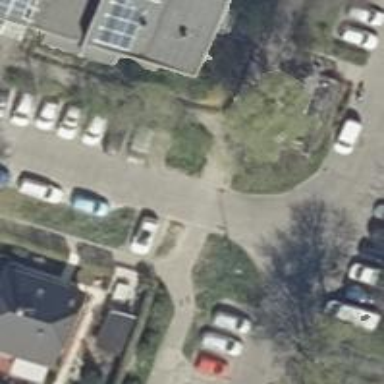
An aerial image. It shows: Sidewalk along the footway.